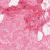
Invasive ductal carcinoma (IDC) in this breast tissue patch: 0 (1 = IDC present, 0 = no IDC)